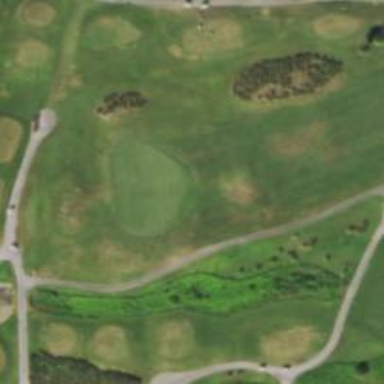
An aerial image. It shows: Golf hole.